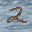
Label: 2